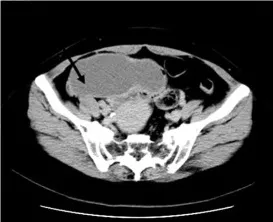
(D) The cyst exhibited a clear and smooth edge, with enhancement observed during the excretion phase of the CTU, while the solid portion showed minimal enhancement.
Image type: radiology (ct)